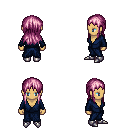
a pixel art fantasy rpg character, female body template, human, tanned skin, blue robe, metal pants, pink unkempt hairstyle, metal boots, four views (front, back, left, right), 2x2 character sprite sheet, small pixel art, hard edges, no anti-aliasing